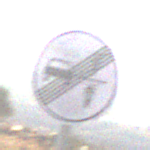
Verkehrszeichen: EndeVerbotUeberholenEinspurigeFahrzeuge
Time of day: MorningAfternoon
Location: Outdoor (Nature)
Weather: Clear
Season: NotSpecified
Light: Natural